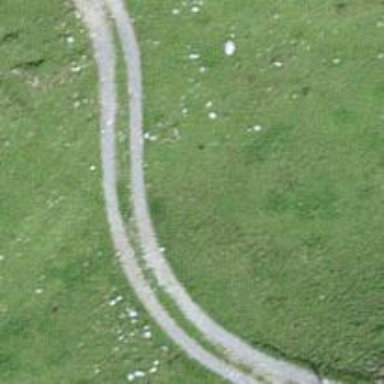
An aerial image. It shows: Track road with grade3 tracktype.